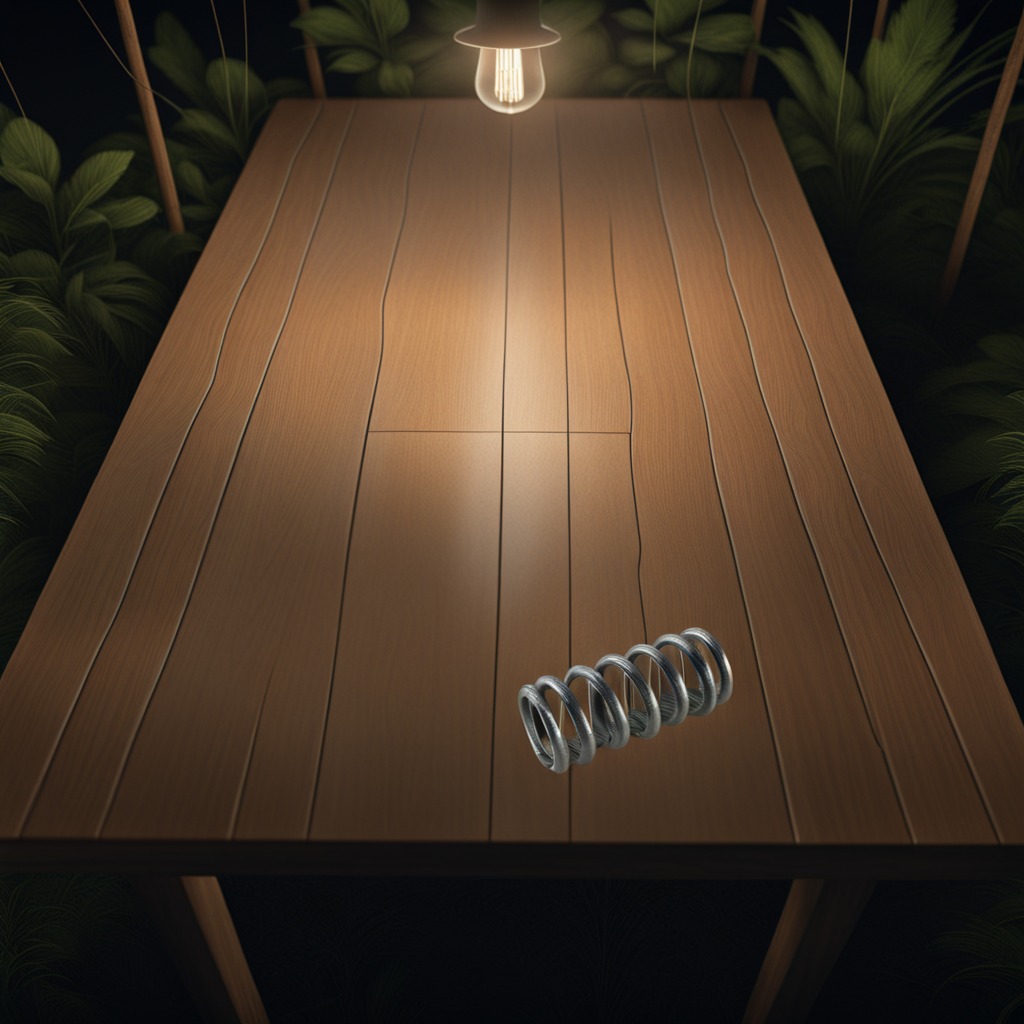
A coiled metal spring is lying on a wooden table inside a jungle field workshop tent at night.